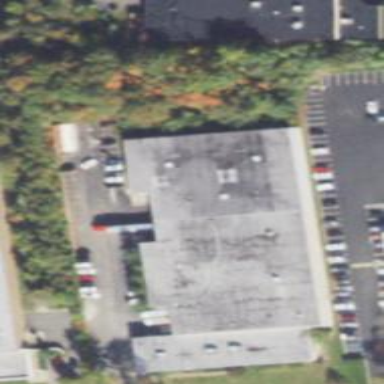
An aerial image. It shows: Commercial building.